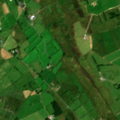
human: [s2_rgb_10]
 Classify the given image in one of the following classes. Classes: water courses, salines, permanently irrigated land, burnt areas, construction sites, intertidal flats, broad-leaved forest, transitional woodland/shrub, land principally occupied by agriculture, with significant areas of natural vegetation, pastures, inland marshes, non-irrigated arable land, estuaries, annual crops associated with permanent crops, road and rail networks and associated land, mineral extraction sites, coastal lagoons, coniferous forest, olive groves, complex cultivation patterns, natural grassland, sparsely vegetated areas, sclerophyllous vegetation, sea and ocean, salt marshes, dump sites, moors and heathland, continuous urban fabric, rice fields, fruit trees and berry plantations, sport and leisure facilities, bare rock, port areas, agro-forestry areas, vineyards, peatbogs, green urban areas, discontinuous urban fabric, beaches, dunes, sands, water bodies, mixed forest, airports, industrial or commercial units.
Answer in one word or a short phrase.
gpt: pastures, land principally occupied by agriculture, with significant areas of natural vegetation